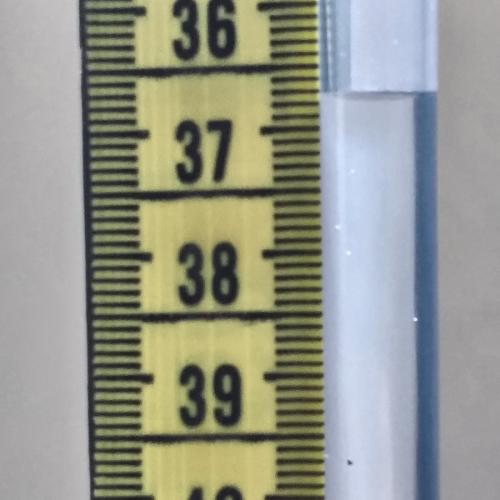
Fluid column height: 36.7 cm